【题型】选择题　【知识点】解析几何　【难度】easy
法国数学家加斯帕尔·蒙日发现：与椭圆相切的两条垂直切线的交点的轨迹是以椭圆中心为圆心的圆．我们通常把这个圆称为该椭圆的蒙日圆．已知椭圆$C:\dfrac{x^2}{a^2}+\dfrac{y^2}{b^2}=1(a>b>0)$的蒙日圆方程为$x^2+y^2=a^2+b^2$，$F_1,F_2$分别为椭圆$C$的左、右焦点．离心率为$\dfrac{\sqrt{3}}{3}$，$M$为蒙日圆上一个动点，过点$M$作椭圆$C$的两条切线，与蒙日圆分别交于$P,Q$两点，若$\triangle MPQ$面积的最大值为$10$，则椭圆$C$的长轴长为（ ）
A．$4\sqrt{6}$ \qquad B．$2\sqrt{6}$ \qquad C．$2\sqrt{3}$ \qquad D．$4\sqrt{3}$

\vspace{0.2cm}
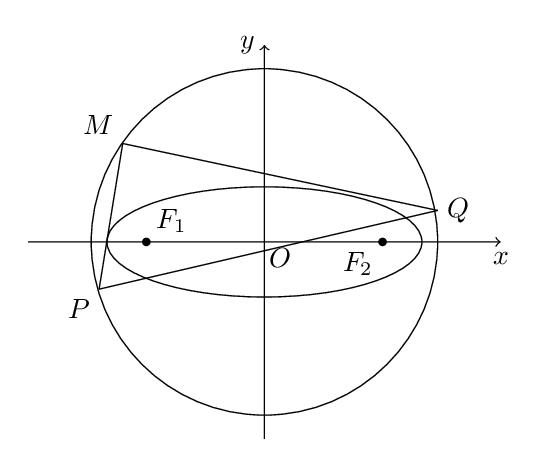
【解答】

\noindent 【变式6】法国数学家加斯帕尔·蒙日发现：与椭圆相切的两条垂直切线的交点的轨迹是以椭圆中心为圆心的圆．我们通常把这个圆称为该椭圆的蒙日圆．已知椭圆$C:\dfrac{x^2}{a^2}+\dfrac{y^2}{b^2}=1(a>b>0)$的蒙日圆方程为$x^2+y^2=a^2+b^2$，$F_1,F_2$分别为椭圆$C$的左、右焦点．离心率为$\dfrac{\sqrt{3}}{3}$，$M$为蒙日圆上一个动点，过点$M$作椭圆$C$的两条切线，与蒙日圆分别交于$P,Q$两点，若$\triangle MPQ$面积的最大值为$10$，则椭圆$C$的长轴长为（ ）
A．$4\sqrt{6}$ \qquad B．$2\sqrt{6}$ \qquad C．$2\sqrt{3}$ \qquad D．$4\sqrt{3}$

\vspace{0.2cm}